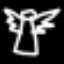
Label: angel